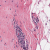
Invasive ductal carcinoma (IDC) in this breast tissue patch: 0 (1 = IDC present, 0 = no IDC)